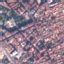
Land use / land cover class: Residential